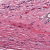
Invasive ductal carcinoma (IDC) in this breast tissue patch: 0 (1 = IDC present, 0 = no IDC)